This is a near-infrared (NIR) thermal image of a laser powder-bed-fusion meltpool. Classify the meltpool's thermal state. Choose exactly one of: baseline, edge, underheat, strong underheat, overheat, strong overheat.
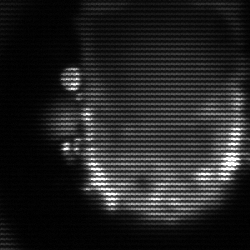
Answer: baseline